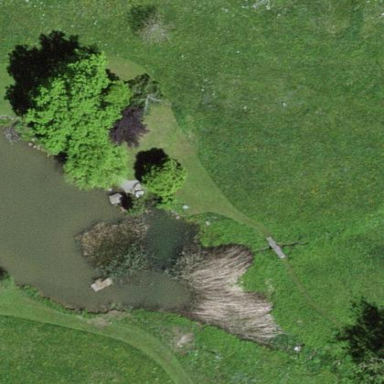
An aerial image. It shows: Pond surrounded by natural water.